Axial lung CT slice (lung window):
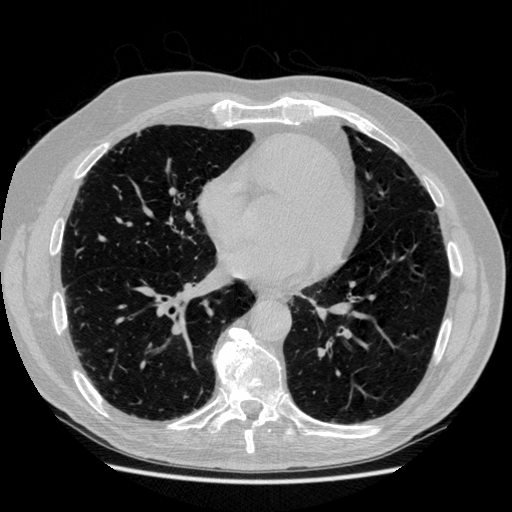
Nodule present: no